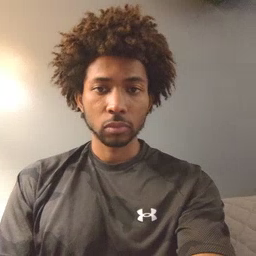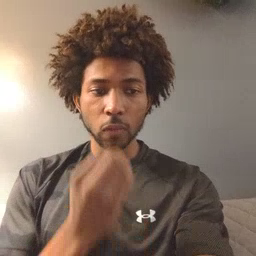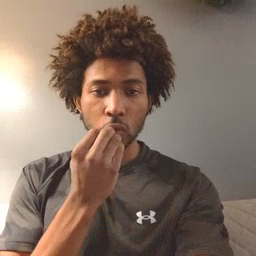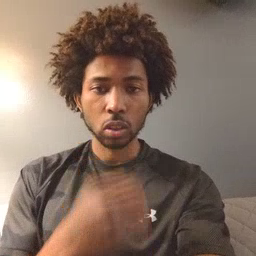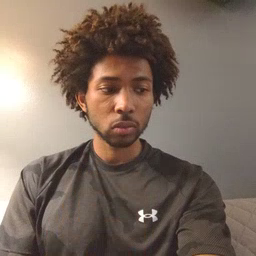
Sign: food